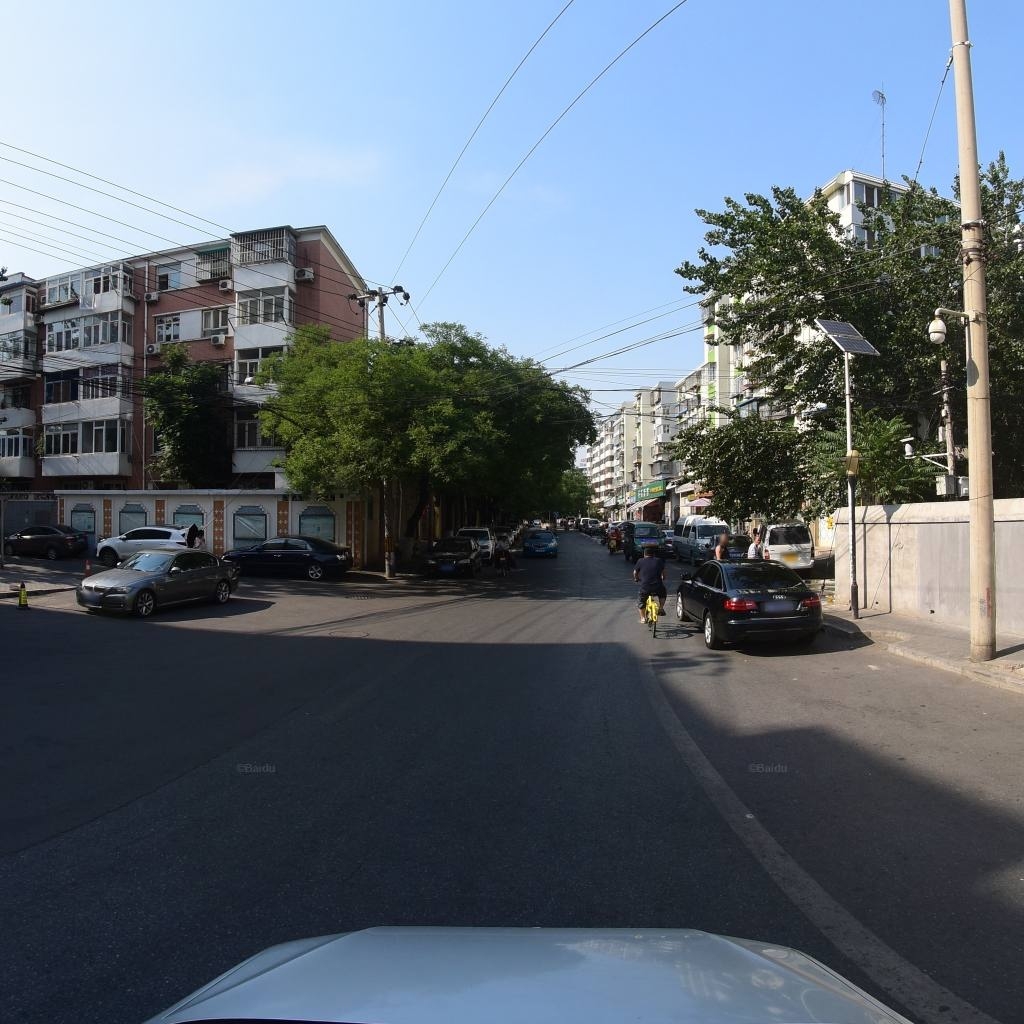
Region: Xicheng
Road damage annotations: longitudinal crack, manhole cover